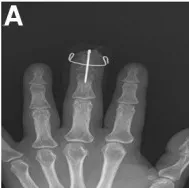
Follow-up of patient No.7. (A,B). X-ray at 8 weeks postoperatively.
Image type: radiology (x_ray)